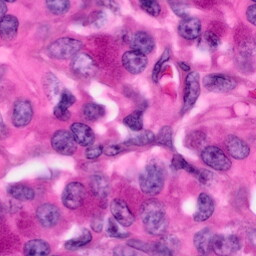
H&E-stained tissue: Pancreatic